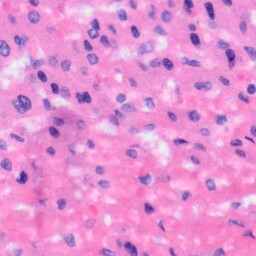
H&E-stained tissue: Liver